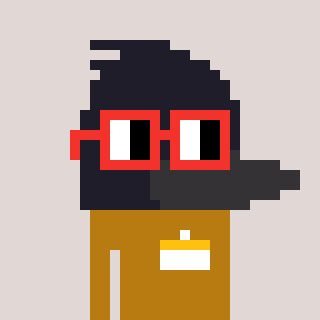
a pixel art character with square red glasses, a raven-shaped head and a gold-colored body on a warm background